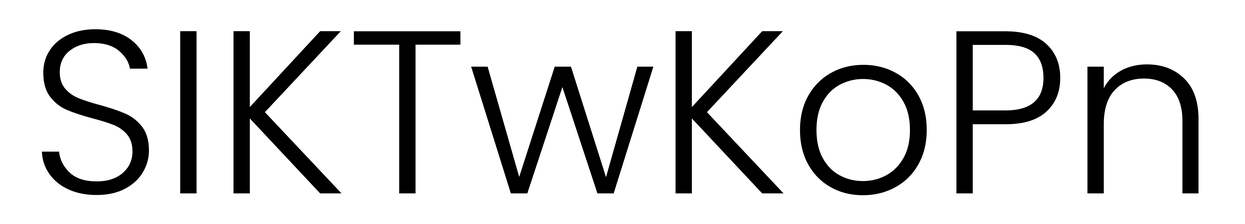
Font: Poppins-Light